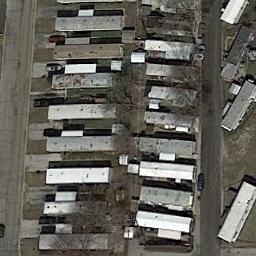
Label: residential